Question: Below is a lecture slide about AI. I think it's a pseudo code about something.
But I don't know what these symbols mean. I even can't get the main points of this slide.
Please help me. Thank you :)

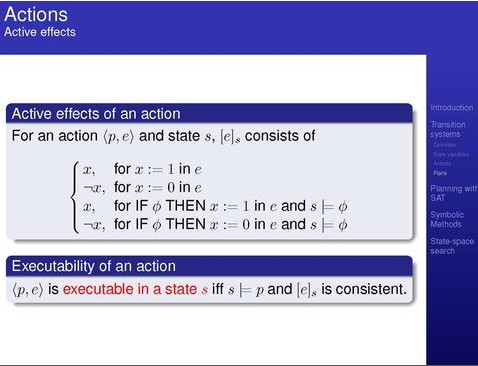
Answer: It's not pseudocode. Please check out Norvig and Russell, "Artificial Intelligence: A Modern Approach". This looks like effects of an action for a reflex agent but you need at least the previous slide and probably the previous few slides to determine that. It could also deal with the frame problem in some way.
At any rate, presumably given an action with a precondition p and an effect e and a state s, the set of effects are the four logic statements: x , not x, x and not x. The first two logic statements say x when x has the value 1 in the effect e, etc. The third and fourth logic statements say x if in the set of logic clauses phi then x has the value 1 in effect e and the state s entails (|=) the set of logic clauses phi.
So a pair precondition,effect is executable in a state s if and only if s entails p and the set of effects in s is consistent.
But as I said more information is actually needed.